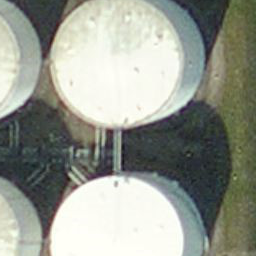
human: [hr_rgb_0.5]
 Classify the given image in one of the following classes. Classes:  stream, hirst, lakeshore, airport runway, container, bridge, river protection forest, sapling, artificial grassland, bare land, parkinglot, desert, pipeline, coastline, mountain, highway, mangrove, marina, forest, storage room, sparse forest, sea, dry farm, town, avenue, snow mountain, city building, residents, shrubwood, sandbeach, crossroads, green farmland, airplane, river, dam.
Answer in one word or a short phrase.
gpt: storage room